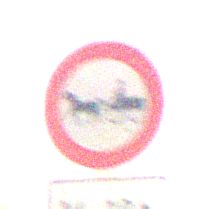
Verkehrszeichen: VerbotGespannfuhrwerke
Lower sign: ZeitangabenOhneBeschraenkungAufWochentage1
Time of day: MorningAfternoon
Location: Outdoor (RoadRail)
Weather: PartlyCloudy
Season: NotSpecified
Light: Natural